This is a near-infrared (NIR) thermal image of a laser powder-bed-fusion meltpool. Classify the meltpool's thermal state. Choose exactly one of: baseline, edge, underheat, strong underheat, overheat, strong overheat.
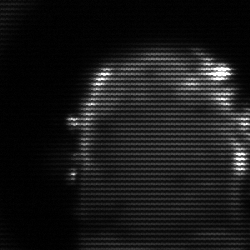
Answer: baseline